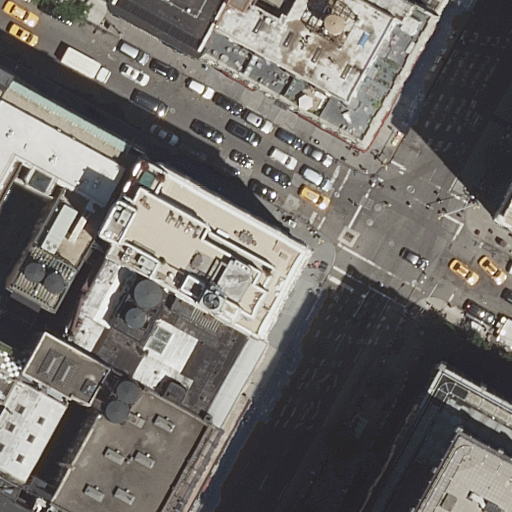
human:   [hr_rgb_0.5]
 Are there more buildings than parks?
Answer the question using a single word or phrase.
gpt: yes

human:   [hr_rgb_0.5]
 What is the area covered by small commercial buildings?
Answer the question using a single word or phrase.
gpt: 0m2

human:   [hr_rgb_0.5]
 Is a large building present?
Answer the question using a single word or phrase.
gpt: yes

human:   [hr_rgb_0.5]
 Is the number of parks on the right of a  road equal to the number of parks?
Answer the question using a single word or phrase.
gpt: no

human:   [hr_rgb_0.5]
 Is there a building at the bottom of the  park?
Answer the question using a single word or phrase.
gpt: yes

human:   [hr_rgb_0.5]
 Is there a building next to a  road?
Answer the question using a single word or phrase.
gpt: yes

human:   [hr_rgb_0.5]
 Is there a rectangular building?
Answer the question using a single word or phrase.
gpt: yes

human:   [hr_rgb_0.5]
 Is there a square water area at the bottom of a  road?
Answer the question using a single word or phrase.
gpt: no

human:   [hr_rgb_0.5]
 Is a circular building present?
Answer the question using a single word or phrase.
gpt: no

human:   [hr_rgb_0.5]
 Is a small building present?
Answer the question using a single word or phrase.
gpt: yes

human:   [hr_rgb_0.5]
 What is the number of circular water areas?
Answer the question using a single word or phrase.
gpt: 0

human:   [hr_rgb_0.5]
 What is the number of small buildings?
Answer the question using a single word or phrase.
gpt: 2

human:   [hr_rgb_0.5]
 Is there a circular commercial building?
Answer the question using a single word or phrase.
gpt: no

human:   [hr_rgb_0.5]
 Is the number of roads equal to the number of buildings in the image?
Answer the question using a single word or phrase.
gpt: no

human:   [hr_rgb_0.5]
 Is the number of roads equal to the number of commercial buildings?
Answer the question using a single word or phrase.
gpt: no

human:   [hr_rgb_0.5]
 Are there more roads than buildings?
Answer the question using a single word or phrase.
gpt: no

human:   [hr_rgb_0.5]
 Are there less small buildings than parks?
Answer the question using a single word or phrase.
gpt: no

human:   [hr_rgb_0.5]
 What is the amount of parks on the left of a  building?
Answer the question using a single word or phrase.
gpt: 1

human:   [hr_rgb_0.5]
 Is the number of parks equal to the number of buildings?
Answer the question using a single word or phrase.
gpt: no

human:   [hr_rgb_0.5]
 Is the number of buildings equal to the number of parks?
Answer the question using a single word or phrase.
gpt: no

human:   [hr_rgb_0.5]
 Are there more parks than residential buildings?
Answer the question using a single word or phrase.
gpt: no

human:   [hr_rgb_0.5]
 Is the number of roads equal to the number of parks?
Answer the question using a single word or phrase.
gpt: no

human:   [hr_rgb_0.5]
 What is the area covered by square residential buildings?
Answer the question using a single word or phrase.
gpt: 0m2

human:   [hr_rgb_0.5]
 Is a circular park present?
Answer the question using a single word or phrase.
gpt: no

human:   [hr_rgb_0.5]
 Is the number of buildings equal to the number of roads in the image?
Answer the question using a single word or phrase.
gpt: no

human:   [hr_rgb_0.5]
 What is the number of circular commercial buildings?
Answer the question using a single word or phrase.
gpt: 0

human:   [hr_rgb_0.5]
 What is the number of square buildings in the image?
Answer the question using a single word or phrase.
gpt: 0

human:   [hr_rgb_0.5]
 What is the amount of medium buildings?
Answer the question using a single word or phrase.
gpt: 2

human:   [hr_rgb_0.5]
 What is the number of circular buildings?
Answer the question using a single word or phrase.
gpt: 0

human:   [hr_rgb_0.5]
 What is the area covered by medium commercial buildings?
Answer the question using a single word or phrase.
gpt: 0m2

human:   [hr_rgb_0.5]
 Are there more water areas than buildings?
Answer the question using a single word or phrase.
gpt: no

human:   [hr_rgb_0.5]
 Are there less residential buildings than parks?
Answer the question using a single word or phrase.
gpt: no

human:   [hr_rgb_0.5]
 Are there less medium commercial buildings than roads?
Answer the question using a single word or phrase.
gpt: yes

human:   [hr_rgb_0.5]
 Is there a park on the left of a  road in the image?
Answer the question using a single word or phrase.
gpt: yes

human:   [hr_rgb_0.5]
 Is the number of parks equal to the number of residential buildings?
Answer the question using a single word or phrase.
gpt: no

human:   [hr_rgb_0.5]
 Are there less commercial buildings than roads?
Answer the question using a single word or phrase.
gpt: yes